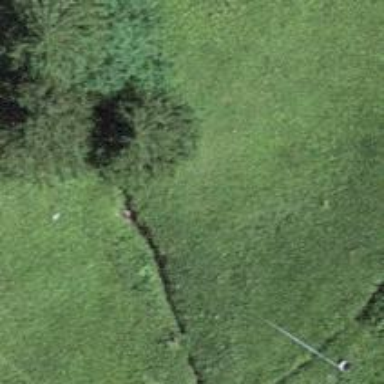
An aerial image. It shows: Ditch in the surroundings.